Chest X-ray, PA view. Patient: 60 years old, sex F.
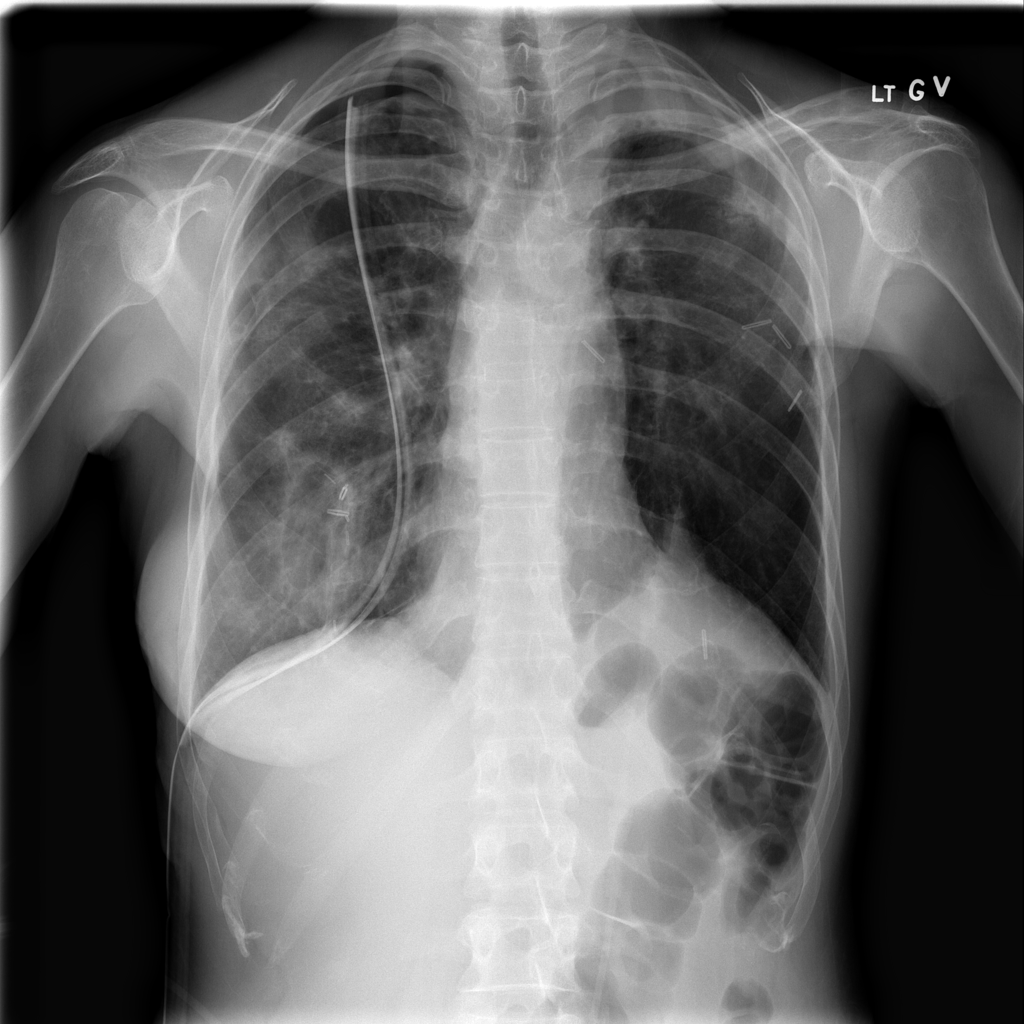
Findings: Mass, Pneumothorax